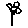
Label: flower